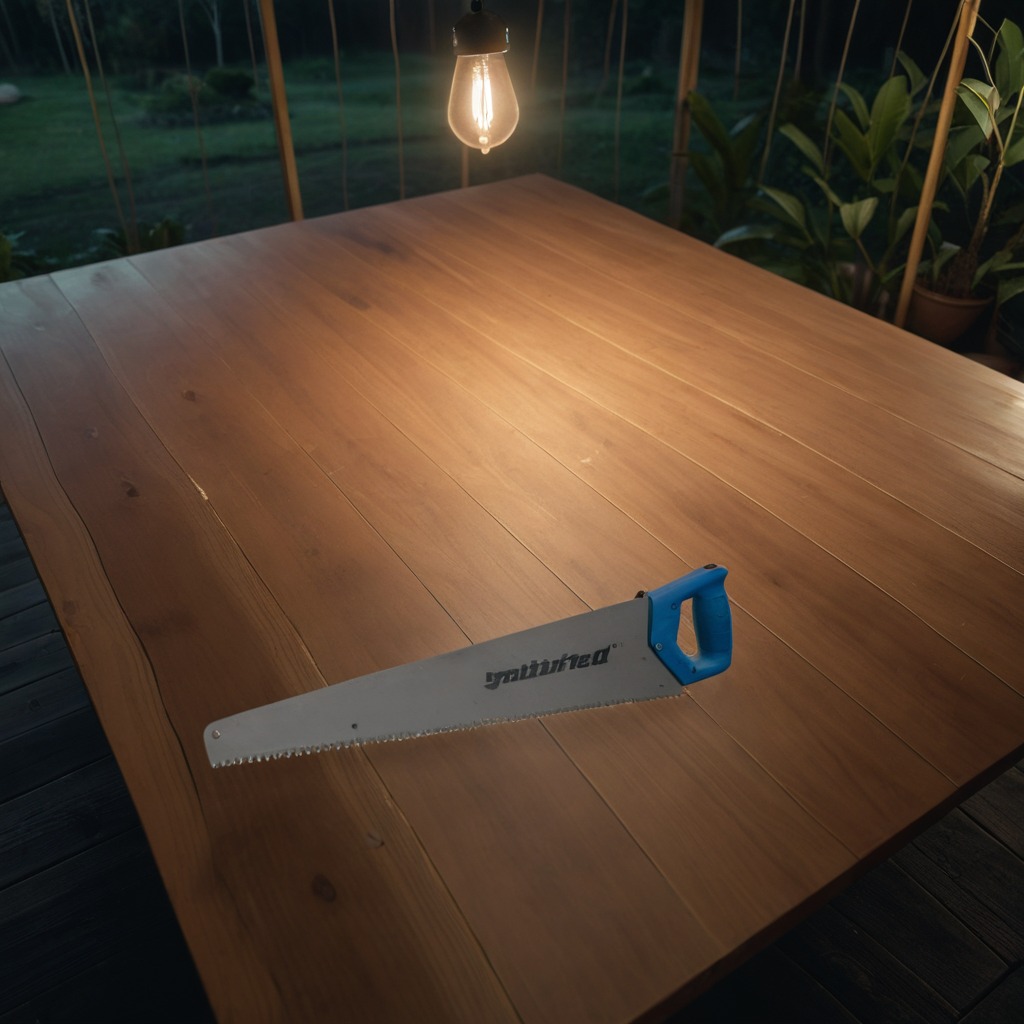
A metal saw is lying on a wooden table inside a jungle field workshop tent at night.